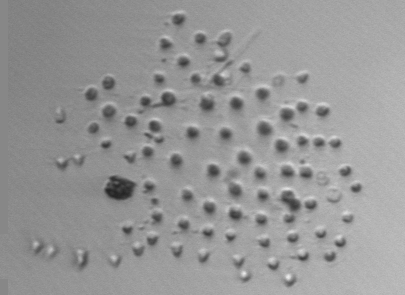
Label: Parvicorbicula_socialis